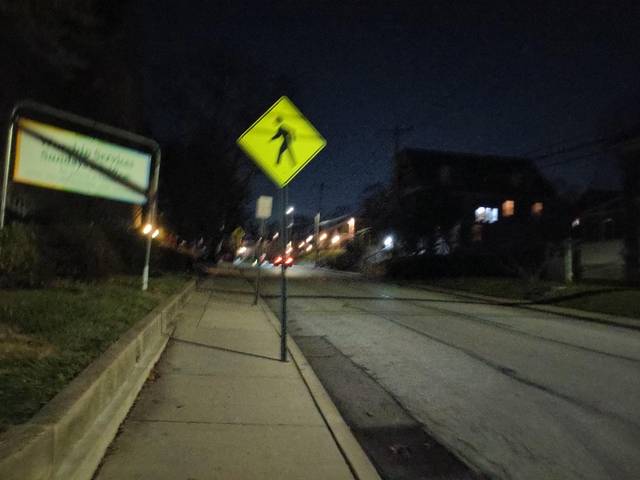
Region: United States
Coordinates: 40.007, -75.26